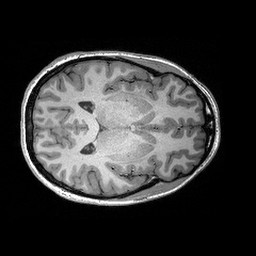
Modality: T1w
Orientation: axial
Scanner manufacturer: siemens
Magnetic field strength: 3 T
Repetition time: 2.3 s
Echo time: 0.00298 s